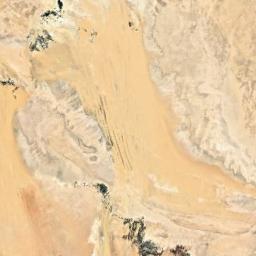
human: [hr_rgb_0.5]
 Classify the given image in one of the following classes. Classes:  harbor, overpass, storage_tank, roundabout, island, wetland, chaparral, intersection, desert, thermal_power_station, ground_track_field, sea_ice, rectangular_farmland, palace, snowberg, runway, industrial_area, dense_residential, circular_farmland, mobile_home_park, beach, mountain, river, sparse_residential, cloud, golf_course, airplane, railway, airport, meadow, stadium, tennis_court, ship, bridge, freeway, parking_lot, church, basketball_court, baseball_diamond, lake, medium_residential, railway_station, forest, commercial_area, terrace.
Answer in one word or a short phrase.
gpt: desert